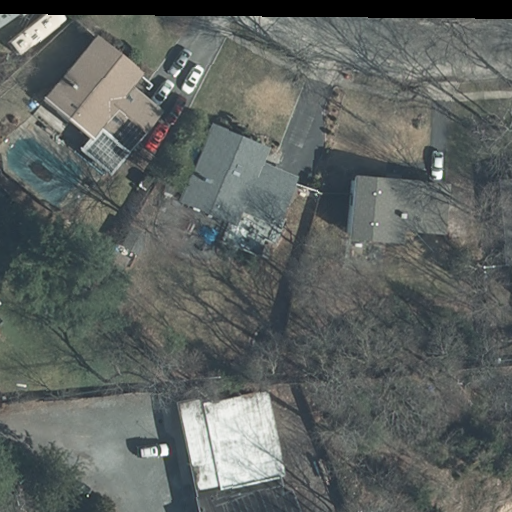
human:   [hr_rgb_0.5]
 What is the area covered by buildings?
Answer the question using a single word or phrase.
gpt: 1384m2

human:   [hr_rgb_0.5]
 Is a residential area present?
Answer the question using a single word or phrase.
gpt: yes

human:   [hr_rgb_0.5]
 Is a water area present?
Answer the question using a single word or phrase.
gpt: no

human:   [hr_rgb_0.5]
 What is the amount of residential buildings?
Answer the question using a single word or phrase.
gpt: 5

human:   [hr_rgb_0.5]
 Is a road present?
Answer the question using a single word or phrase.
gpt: yes

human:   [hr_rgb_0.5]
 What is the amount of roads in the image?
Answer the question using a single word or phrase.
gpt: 1

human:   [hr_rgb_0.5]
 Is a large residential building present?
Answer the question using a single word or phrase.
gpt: no

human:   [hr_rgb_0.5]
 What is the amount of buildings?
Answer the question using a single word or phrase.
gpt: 6

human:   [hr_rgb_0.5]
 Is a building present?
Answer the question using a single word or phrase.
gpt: yes

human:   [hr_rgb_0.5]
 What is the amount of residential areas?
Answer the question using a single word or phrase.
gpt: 1

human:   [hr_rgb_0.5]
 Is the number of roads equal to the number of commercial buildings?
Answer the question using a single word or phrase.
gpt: yes

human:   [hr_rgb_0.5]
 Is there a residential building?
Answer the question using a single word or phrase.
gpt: yes

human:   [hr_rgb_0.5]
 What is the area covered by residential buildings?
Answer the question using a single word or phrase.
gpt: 1201m2

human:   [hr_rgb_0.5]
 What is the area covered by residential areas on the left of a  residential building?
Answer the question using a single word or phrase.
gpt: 0m2

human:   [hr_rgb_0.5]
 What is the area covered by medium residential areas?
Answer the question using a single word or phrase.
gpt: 0m2

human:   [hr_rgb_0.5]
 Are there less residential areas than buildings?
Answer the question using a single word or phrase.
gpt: yes

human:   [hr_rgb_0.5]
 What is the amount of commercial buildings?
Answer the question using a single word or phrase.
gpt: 1

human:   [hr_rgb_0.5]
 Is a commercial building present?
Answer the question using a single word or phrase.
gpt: yes

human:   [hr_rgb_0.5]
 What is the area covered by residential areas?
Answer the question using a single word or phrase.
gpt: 0m2

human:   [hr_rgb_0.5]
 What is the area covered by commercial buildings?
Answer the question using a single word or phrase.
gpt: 183m2

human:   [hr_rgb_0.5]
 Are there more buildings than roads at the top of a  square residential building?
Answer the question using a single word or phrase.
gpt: yes

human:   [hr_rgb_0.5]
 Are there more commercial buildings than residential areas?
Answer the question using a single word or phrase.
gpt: no

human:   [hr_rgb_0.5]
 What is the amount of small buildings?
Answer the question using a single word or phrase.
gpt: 1

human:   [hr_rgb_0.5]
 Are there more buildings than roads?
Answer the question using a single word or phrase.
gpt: yes

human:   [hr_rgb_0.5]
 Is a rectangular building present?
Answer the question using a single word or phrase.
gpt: yes

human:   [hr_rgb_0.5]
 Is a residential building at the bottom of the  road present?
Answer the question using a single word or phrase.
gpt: yes

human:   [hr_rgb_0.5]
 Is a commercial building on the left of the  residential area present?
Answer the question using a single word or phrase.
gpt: yes

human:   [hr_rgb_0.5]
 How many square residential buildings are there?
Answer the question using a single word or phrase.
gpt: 0

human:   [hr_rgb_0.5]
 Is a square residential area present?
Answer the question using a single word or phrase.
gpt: no

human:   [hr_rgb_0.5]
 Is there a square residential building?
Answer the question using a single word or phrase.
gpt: no

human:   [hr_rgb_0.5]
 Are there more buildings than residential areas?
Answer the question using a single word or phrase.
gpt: yes

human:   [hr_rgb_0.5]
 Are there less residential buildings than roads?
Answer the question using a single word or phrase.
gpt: no

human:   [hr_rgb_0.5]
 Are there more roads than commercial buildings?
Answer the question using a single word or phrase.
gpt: no

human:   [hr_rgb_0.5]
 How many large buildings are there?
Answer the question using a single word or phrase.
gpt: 0

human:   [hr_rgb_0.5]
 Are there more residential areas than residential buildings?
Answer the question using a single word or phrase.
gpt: no

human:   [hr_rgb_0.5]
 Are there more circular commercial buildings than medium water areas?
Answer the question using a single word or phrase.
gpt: no

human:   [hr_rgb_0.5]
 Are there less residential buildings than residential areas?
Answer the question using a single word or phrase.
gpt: no

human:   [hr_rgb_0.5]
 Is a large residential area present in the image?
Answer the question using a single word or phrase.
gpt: no

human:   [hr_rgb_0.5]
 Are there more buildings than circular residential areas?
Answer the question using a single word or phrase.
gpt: yes

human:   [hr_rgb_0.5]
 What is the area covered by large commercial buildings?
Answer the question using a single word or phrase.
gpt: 0m2

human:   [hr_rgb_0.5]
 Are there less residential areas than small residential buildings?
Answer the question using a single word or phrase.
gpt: no

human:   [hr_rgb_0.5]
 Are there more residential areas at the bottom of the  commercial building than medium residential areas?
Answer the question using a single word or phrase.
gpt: no

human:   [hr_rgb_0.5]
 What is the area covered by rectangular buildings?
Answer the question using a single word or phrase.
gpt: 196m2

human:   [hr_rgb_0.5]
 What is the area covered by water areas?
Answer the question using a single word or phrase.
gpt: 0m2

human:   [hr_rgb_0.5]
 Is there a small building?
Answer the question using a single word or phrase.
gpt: yes

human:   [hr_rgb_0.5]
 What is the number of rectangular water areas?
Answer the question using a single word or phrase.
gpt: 0

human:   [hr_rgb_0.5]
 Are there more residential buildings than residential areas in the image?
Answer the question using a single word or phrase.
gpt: yes

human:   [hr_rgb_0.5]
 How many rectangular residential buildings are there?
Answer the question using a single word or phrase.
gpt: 1

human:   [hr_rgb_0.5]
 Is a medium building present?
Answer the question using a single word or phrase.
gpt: yes

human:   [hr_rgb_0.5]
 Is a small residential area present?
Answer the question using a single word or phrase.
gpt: yes

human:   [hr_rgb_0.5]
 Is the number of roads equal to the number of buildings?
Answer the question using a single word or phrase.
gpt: no

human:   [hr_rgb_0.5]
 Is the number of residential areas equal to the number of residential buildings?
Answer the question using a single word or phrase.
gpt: no

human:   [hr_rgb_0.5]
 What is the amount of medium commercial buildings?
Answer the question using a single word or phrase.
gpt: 1

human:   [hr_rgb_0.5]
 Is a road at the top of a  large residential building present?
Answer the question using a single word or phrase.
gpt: no

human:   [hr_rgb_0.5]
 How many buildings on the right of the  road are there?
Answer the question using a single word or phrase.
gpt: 1

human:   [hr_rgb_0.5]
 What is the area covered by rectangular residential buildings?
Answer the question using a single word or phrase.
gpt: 13m2

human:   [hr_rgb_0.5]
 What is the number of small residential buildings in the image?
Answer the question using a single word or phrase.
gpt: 1

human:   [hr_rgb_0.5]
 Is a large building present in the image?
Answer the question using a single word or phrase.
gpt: no

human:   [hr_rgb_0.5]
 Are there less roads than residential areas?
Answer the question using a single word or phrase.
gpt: no

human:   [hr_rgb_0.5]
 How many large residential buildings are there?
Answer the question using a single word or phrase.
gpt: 0

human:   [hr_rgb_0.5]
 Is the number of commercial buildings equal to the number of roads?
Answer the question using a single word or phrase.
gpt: yes

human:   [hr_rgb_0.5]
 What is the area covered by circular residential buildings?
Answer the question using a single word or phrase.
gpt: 0m2

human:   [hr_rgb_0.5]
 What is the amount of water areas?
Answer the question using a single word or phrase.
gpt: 0

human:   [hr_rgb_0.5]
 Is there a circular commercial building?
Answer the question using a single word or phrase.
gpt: no